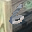
Label: 6